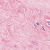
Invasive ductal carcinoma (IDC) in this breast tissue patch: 0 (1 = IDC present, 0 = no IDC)